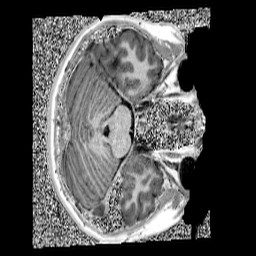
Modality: UNIT1
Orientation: axial
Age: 13
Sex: male
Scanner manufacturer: siemens
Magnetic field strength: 3 T
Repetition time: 4 s
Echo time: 0.00299 s